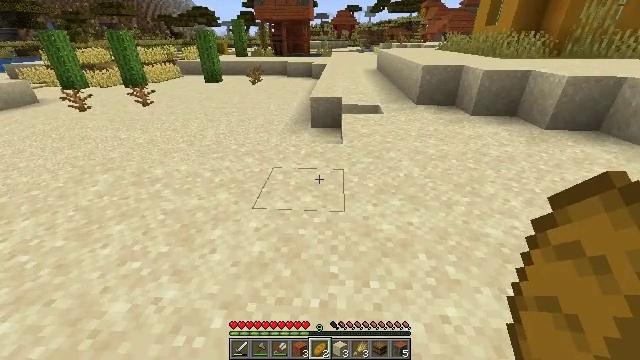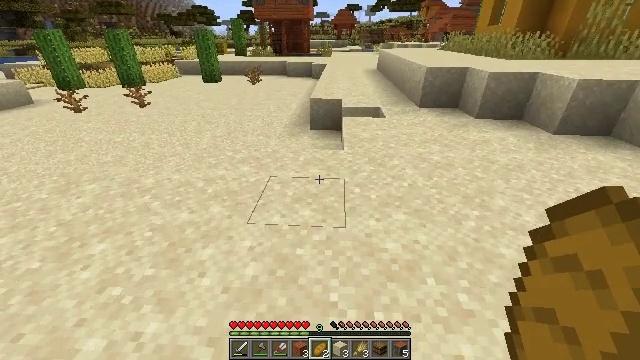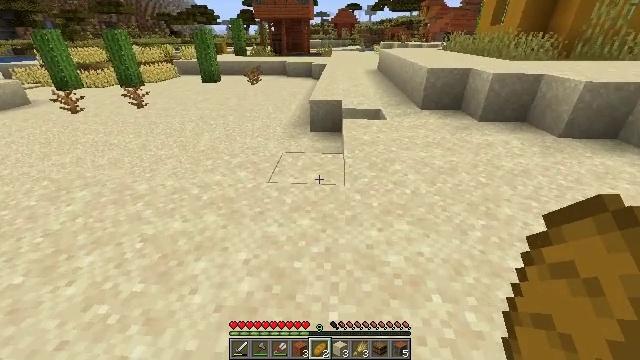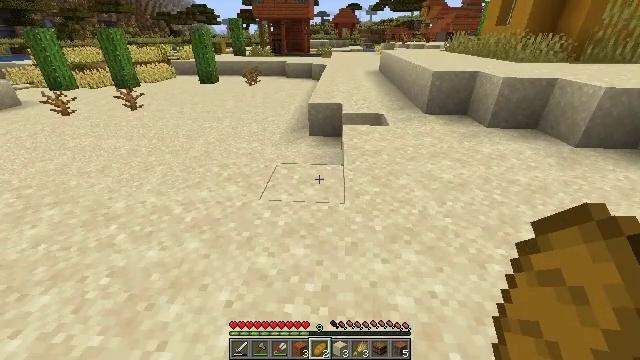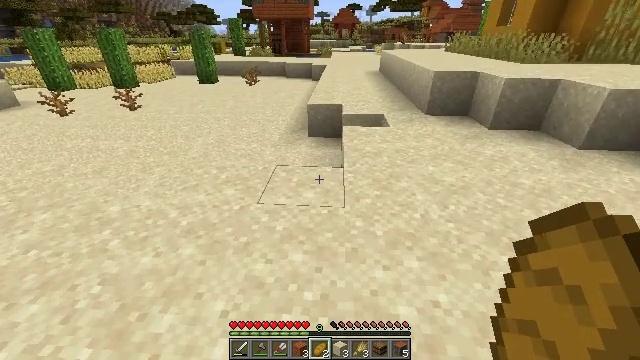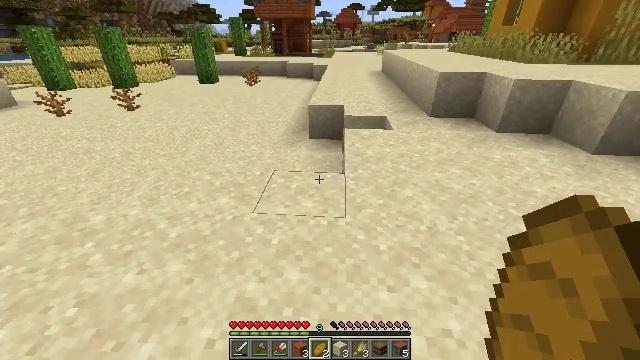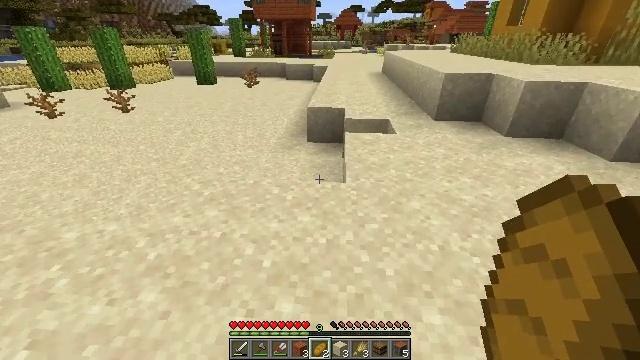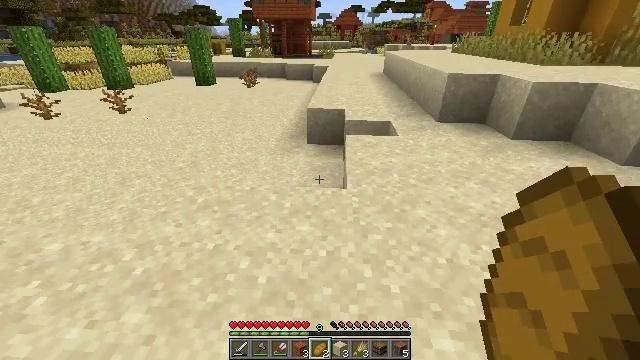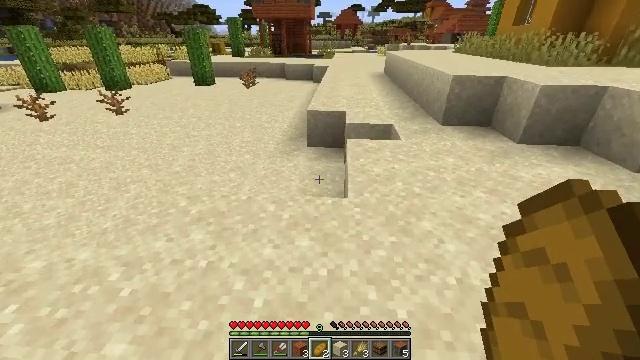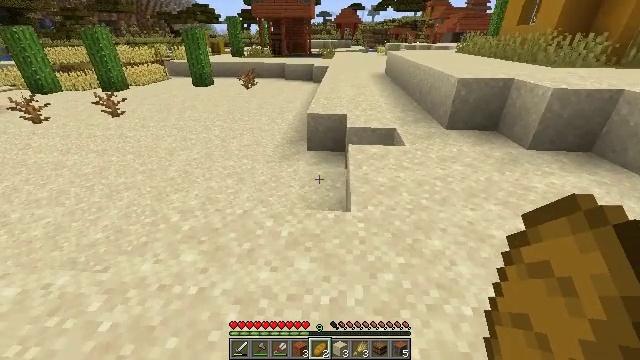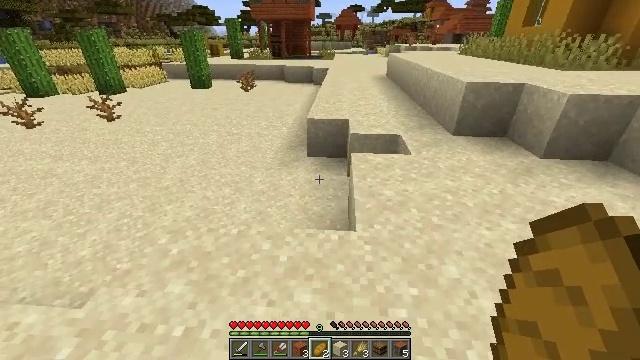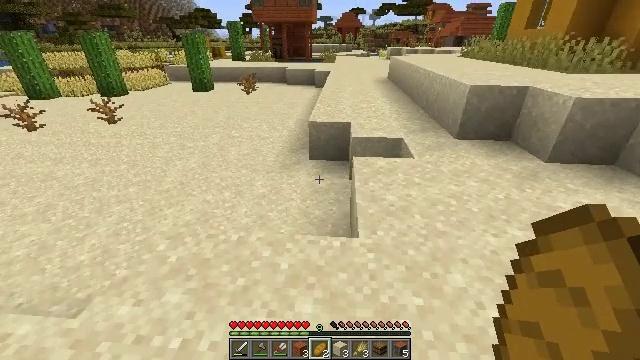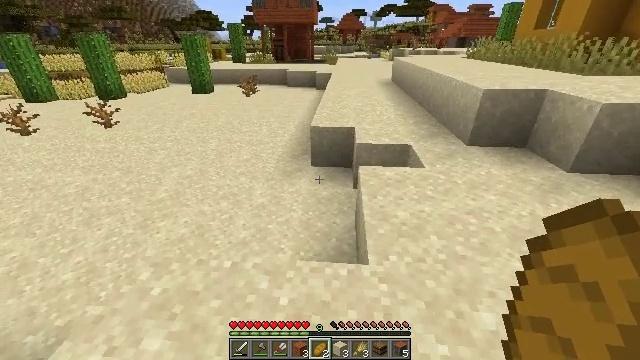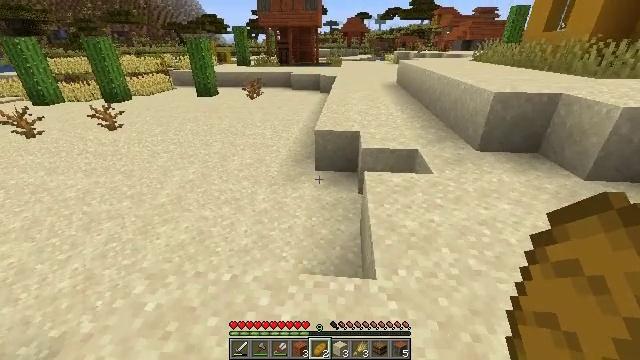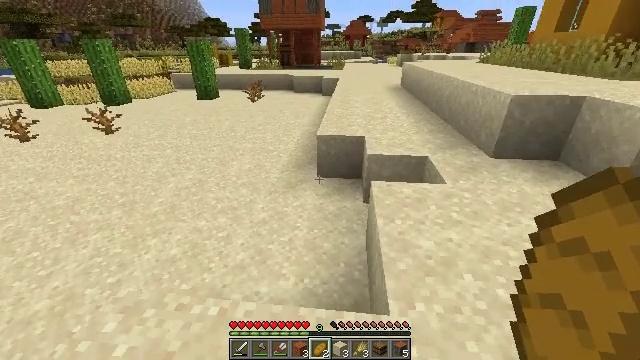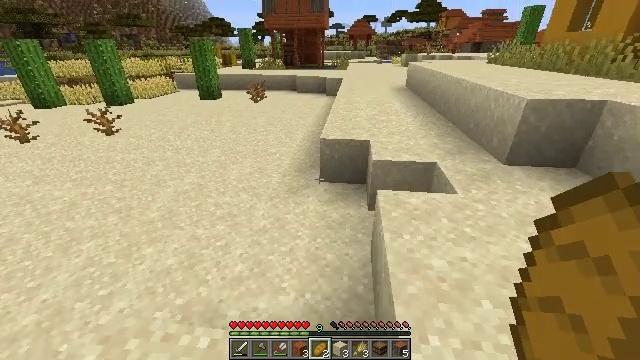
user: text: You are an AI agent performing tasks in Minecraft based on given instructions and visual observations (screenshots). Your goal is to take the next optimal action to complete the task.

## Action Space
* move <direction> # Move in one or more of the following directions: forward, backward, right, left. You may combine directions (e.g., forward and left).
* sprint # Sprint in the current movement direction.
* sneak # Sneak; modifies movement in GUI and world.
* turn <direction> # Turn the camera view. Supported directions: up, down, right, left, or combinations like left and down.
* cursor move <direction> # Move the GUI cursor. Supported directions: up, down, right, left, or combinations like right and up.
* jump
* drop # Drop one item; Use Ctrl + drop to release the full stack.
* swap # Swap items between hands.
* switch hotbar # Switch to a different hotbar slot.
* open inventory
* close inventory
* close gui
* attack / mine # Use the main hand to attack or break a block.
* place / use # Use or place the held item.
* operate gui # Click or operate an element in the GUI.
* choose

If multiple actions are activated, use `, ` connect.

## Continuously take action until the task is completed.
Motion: motion action
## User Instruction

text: Remove a bread from the inventory.
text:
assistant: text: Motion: move forward
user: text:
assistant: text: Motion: move forward
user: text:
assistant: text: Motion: move forward
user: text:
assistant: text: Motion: move forward
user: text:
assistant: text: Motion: move forward
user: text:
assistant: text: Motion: move forward
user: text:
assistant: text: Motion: move forward
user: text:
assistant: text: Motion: move forward
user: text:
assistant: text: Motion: move forward
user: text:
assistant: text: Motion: move forward
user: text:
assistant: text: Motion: move forward
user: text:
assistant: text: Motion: move forward
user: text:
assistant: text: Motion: move forward
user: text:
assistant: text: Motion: move forward
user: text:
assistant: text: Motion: move forward
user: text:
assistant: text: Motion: move forward
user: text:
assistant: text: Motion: move forward, turn left
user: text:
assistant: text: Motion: move forward, turn left
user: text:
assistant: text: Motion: move forward, turn left
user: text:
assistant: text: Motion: move forward
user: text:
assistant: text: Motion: move forward
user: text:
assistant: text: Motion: move forward, turn left
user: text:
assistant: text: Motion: move forward, turn left
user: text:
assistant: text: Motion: move forward, turn left
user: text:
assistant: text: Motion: move forward, turn left
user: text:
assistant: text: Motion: move forward, turn left
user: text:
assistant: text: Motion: move forward, turn left
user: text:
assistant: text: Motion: move forward, turn left
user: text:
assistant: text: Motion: move forward
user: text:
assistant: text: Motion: move forward